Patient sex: M
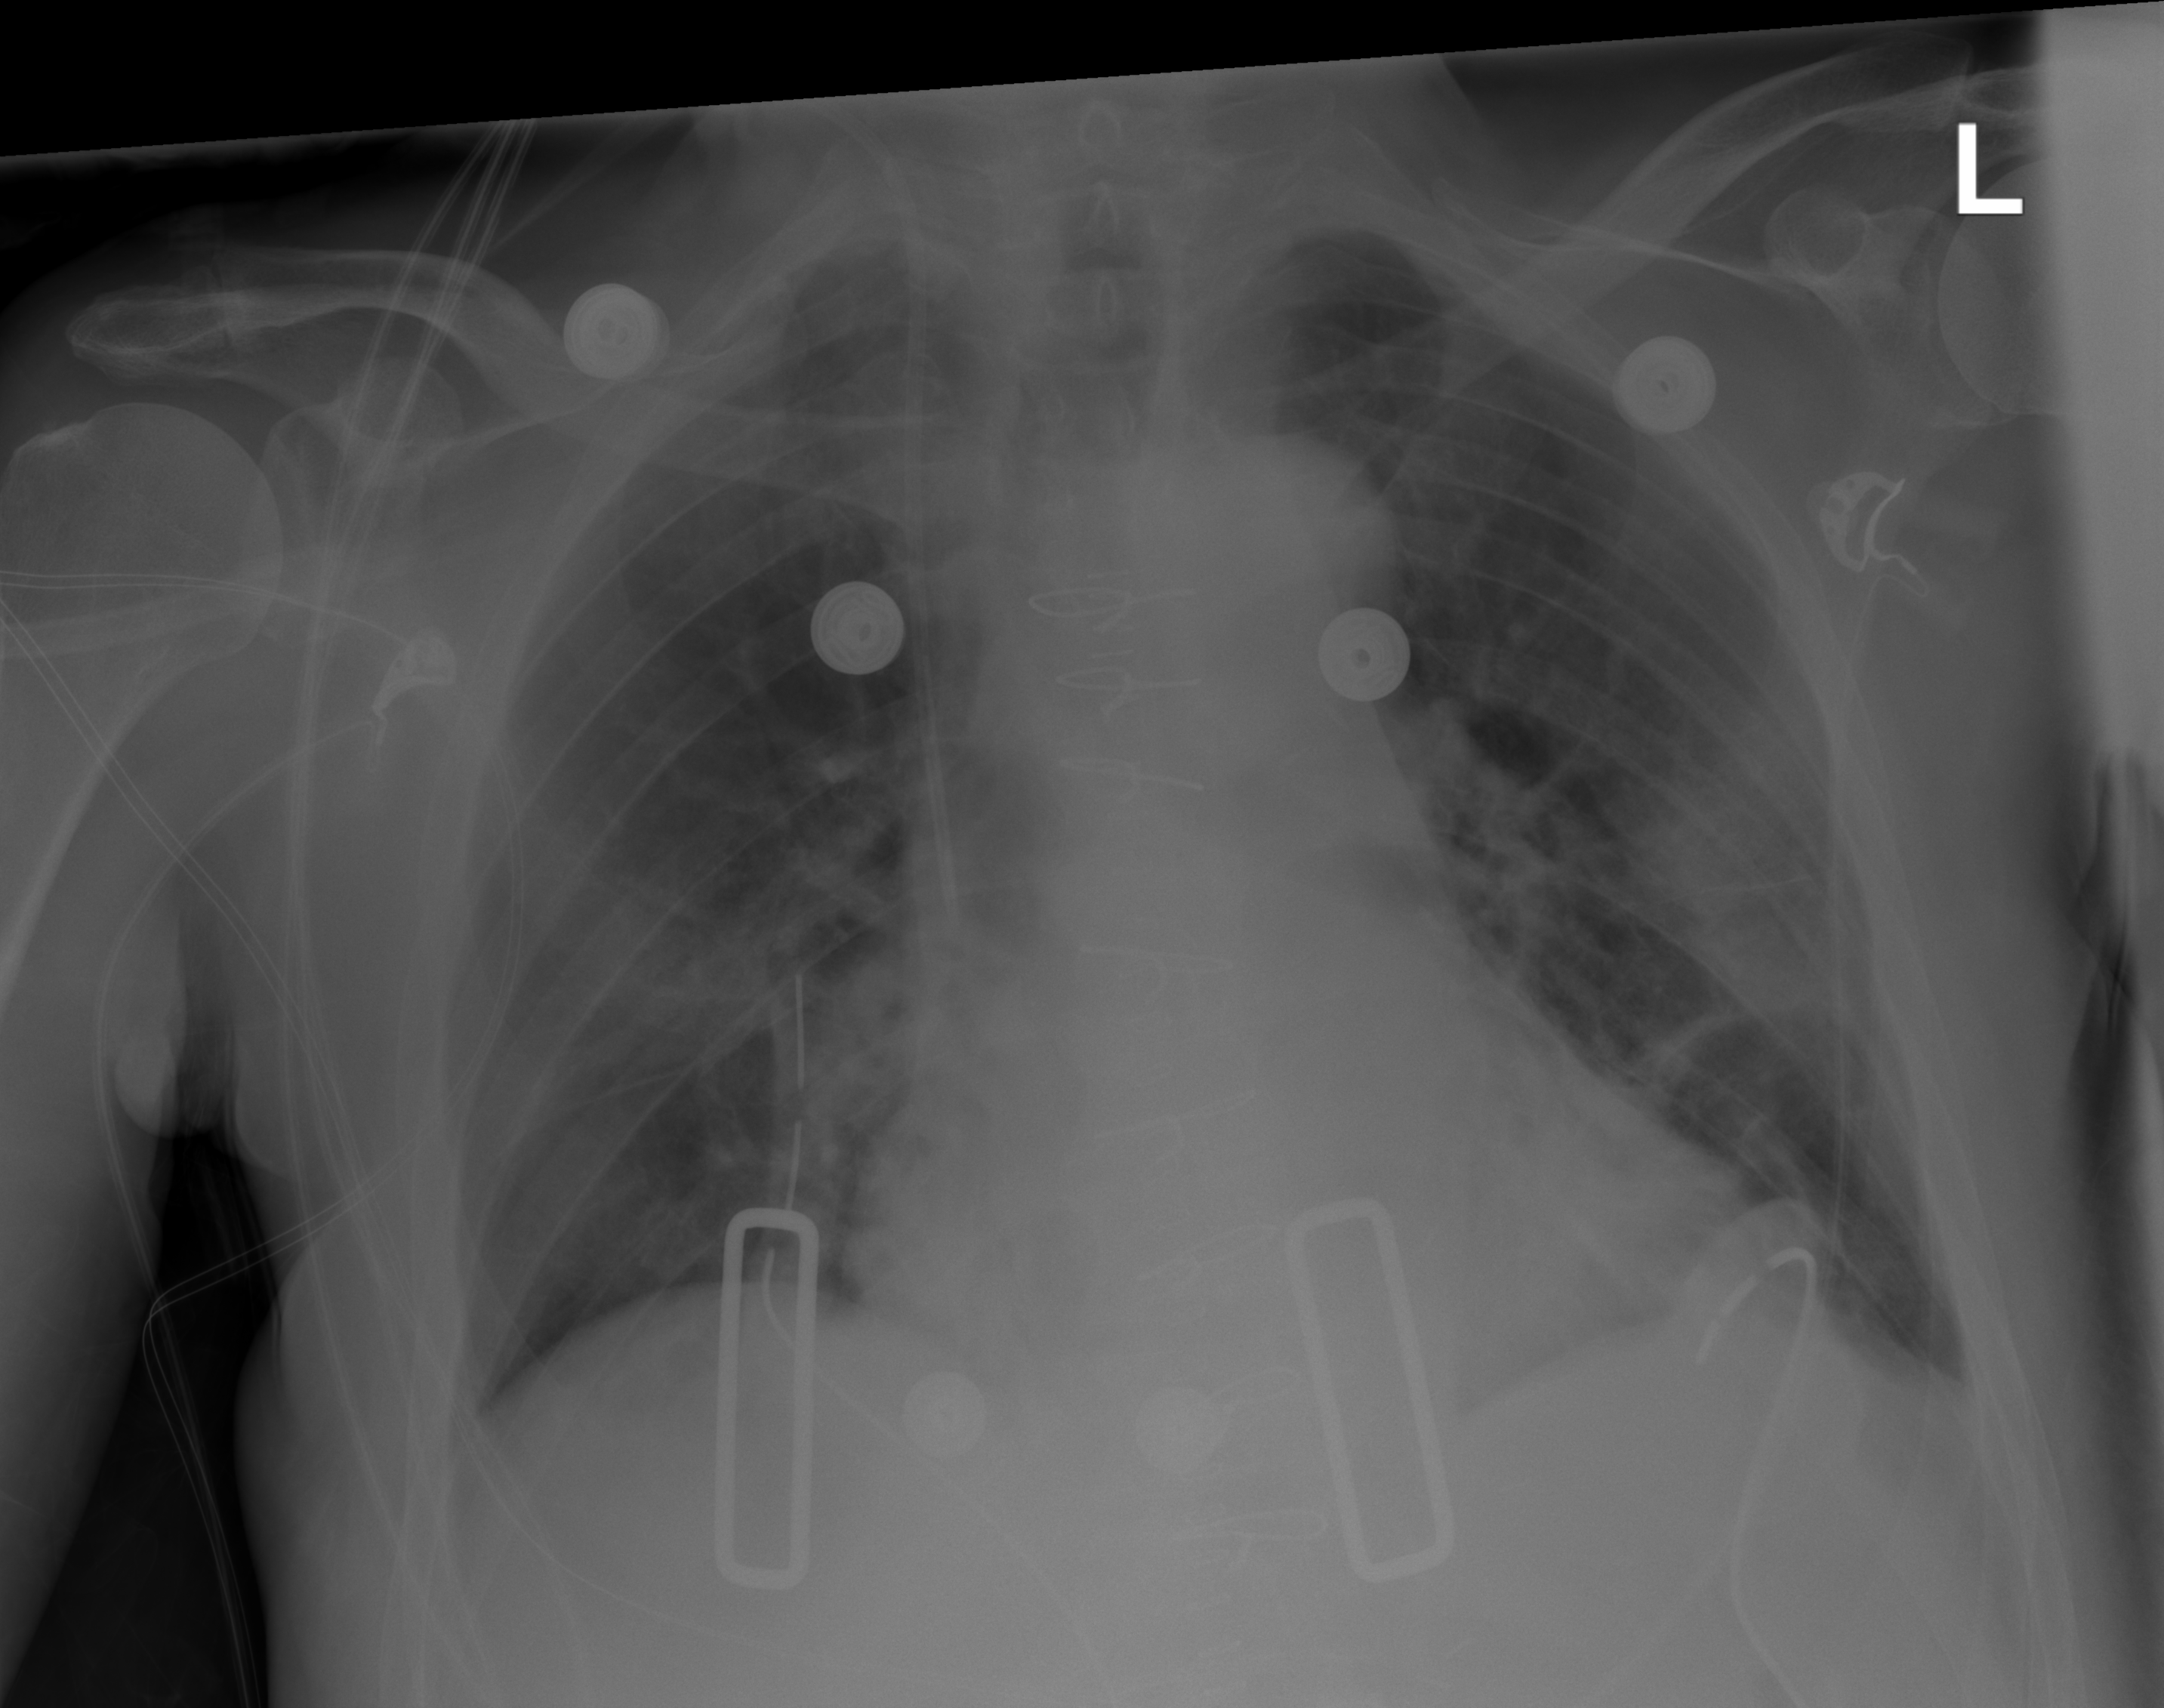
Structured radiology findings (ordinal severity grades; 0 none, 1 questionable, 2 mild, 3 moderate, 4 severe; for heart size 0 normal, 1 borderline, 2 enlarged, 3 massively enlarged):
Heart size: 1
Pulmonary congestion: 2
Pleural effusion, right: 0
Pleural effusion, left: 0
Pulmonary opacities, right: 0
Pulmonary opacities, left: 0
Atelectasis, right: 2
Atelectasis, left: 2